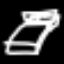
Label: bed